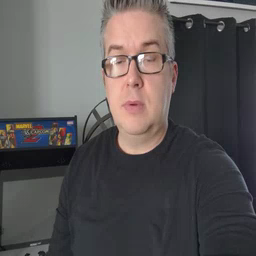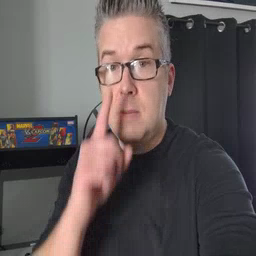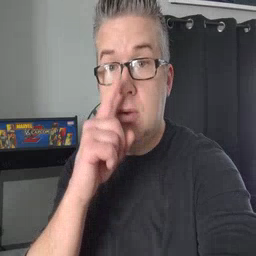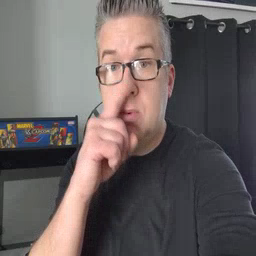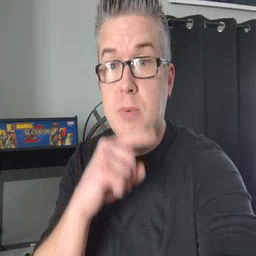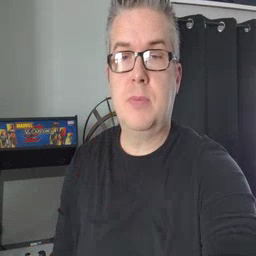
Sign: mouse